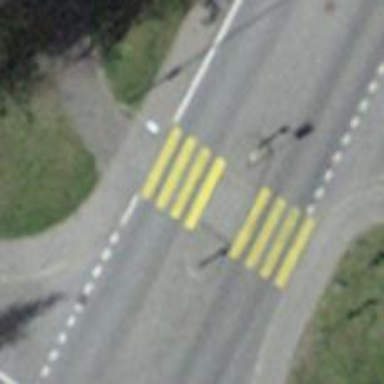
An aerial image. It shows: Asphalt road classified as primary highway.